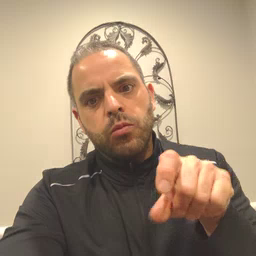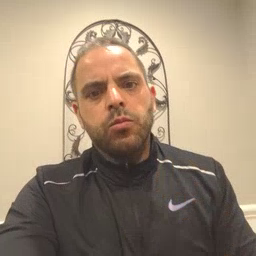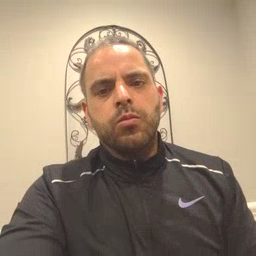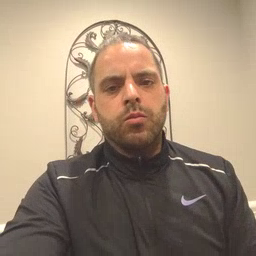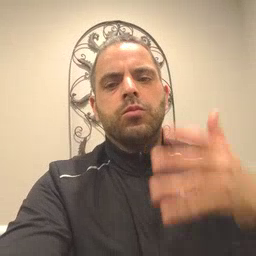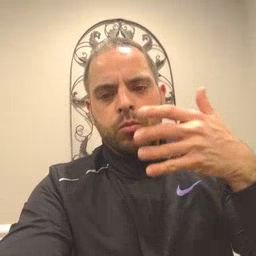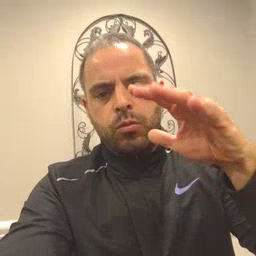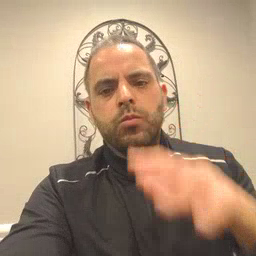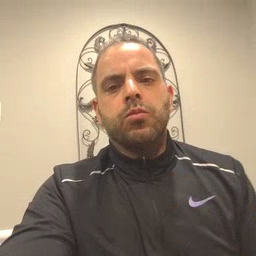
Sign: after